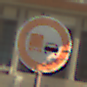
Verkehrszeichen: UeberholverbotKraftfahrzeuge
Umgebung: Outdoor, Suburban
Tageszeit: MorningAfternoon
Wetter: Clear
Licht: Natural
Jahreszeit: NotSpecified
Kontrast: HighContrast